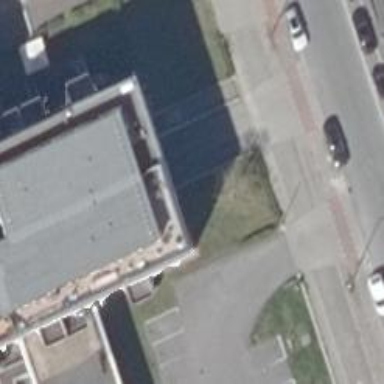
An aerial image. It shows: Parking entrance.